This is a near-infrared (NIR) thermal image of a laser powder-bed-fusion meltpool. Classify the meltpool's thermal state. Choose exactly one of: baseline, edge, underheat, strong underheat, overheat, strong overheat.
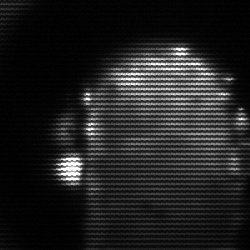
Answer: baseline